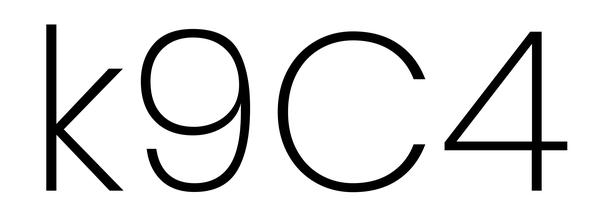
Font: Poppins-ExtraLight